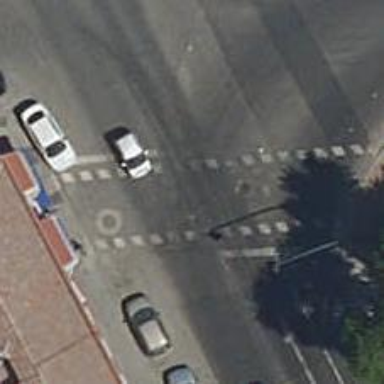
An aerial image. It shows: Road crossing with traffic signals.